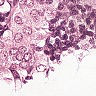
Metastatic tissue present: yes